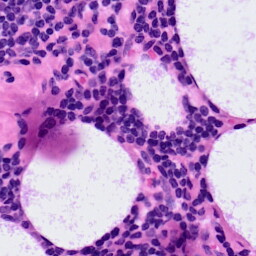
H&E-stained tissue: LymphNode